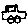
Label: car